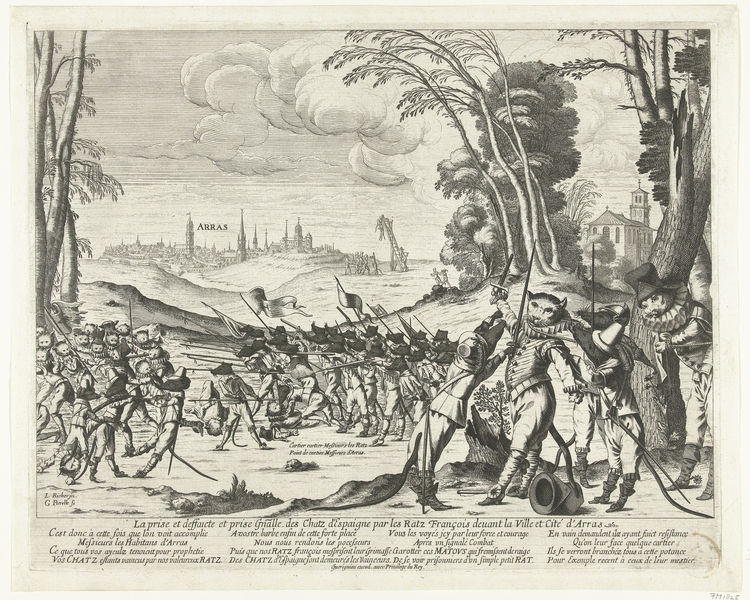
Titel: Spotprent op de verovering van Arras
Künstler: Gabriel Perelle
Standort: Amsterdam
Institution: Rijksmuseum
Schlagwörter: caricature, gravure, arbre, paysage, roi, chat, drapeau, victoire, guerre, armée, français, lettres, enseigne, françois, siège, écrit, arras, défaite